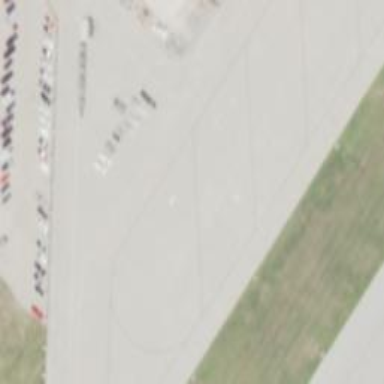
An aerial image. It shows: View of taxiway at the airport.